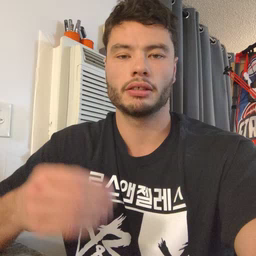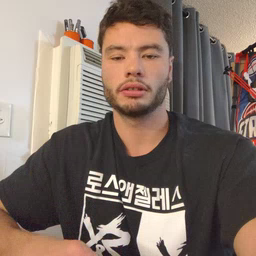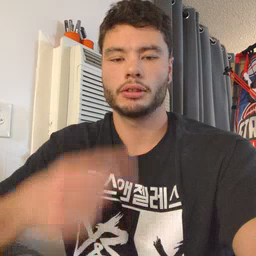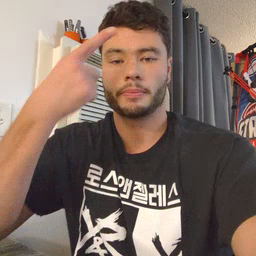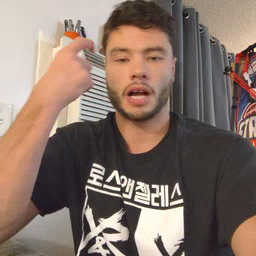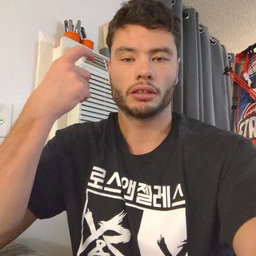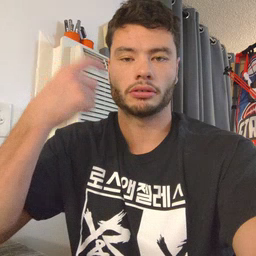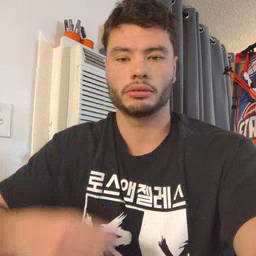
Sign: because